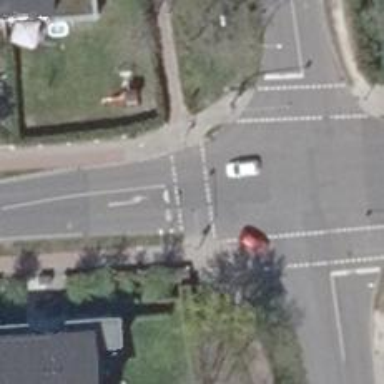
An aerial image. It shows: Crossing with traffic signals.